Question: I am trying to get top 10 videos in my channel from YouTube, so I followed the sample code from Google: <URL>
I have installed all packages and downloaded client secrets. I typed 'python get_json.py' in command line. (The sample script is renamed to 'get_json.py') This is what is showing up in command line:
'''
WARNING:root:This function, oauth2client.tools.run(), and the use of the gflags library are deprecated and will be removed in a future version of the library.
Your browser has been opened to visit:
https://accounts.google.com/o/oauth2/auth?scope=https%3A%2F%2Fwww.googleapis.com%2Fauth%2Fyoutube.readonly+https%3A%2F%2Fwww.googleapis.com%2Fauth%2Fyt-analytics.readonly&
redirect_uri=http%3A%2F%2Flocalhost%3A8080%2F&response_type=code&client_id=849986408789-otj3v9ghdlrr24nag9c4bepei6fo0vvm.apps.googleusercontent.com&access_type=offline
If your browser is on a different machine then exit and re-run this application with the command-line parameter
--noauth_local_webserver
'''
Then my browser pops up and I am getting this invalid_client error. Did I miss anything?

---
I added a name in "product name" in Google API Console and reset my client secret. It works now.
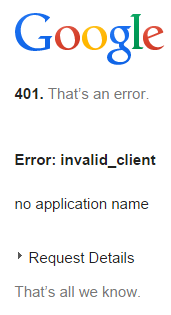
Answer: It seems like you set your credentials in Google Developer Console wrong. If you are running it from a local machine, you should pick "installed application" or if from a webserver, you should specify the redirect_uri.
Also make sure YT Analytics API is turned on in the console for this project.